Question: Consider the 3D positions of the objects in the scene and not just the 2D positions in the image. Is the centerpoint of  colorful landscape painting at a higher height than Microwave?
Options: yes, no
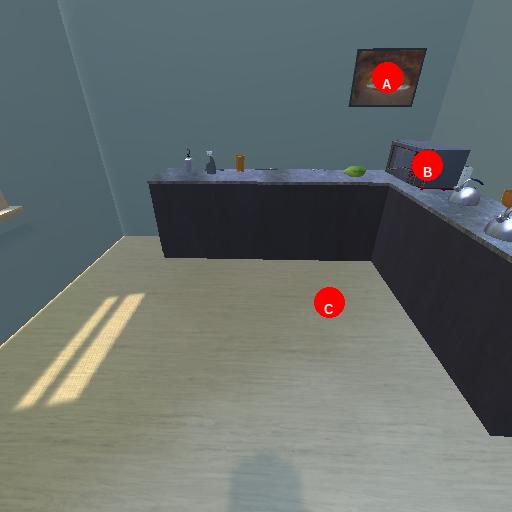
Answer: yes